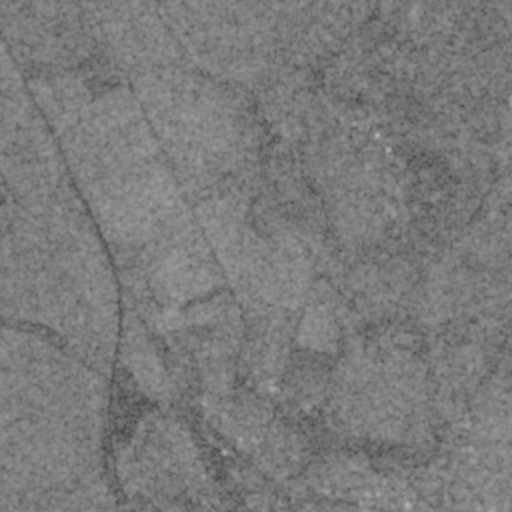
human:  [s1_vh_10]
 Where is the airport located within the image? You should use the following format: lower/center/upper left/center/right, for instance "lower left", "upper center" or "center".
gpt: The airport is located in the lower left of the image.
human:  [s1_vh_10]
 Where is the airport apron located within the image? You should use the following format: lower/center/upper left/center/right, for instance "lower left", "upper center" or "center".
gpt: The airport apron is located in the lower left of the image.
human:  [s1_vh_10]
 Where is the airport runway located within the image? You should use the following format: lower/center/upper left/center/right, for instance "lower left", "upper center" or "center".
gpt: The airport runway is located in the lower left of the image.
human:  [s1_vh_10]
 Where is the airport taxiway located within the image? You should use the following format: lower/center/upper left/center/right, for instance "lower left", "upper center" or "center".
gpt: The airport taxiway is located in the lower left of the image.
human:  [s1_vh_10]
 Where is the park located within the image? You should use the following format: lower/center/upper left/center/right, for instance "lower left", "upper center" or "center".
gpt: The park is located in the lower center of the image.
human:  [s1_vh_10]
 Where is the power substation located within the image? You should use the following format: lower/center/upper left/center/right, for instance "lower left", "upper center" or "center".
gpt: The power substation is located in the center left of the image.
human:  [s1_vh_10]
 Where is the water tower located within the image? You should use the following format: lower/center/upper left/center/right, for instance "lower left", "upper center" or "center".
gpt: The water tower is located in the lower left of the image.
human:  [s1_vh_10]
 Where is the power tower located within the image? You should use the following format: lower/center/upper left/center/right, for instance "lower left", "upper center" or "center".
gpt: There is no power tower in the image.

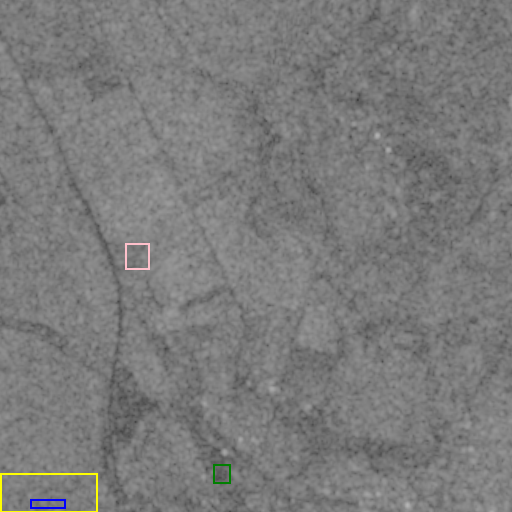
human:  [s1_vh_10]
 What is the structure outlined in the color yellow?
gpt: The structure outlined in yellow is an airport.
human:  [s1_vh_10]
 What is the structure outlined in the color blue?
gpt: The structure outlined in blue is an airport apron.
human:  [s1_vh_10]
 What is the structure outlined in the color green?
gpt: The structure outlined in green is a park.
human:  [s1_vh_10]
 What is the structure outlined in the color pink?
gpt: The structure outlined in pink is a power substation.
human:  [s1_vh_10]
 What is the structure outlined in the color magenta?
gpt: There is no magenta outline.